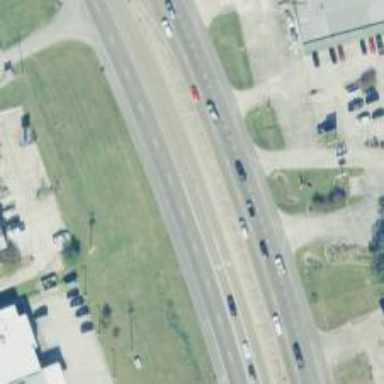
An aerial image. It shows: Trunk link highway.